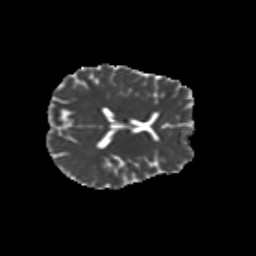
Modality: MD
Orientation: axial
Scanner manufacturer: siemens
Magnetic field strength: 3 T
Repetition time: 9.2 s
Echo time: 0.084 s